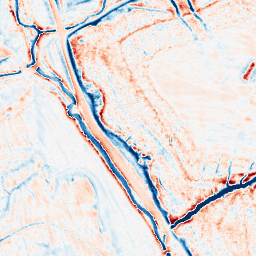
Category: edge_preserving
Decomposition family: anisotropic_diffusion
Decomposition parameters: iterations: 50
kappa: 30
gamma: 0.1
Upsampling method: regularized
Upsampling parameters: scale: 4
lambda_reg: 0.001
Upsampling scale: 4